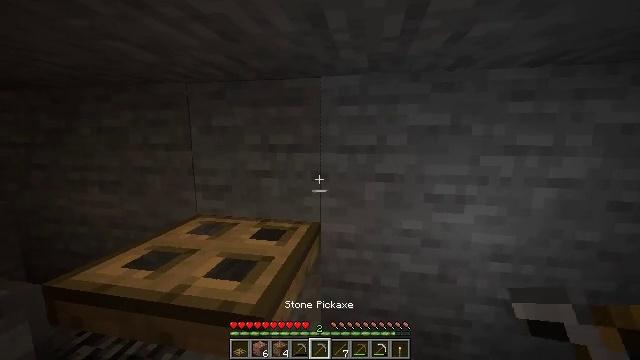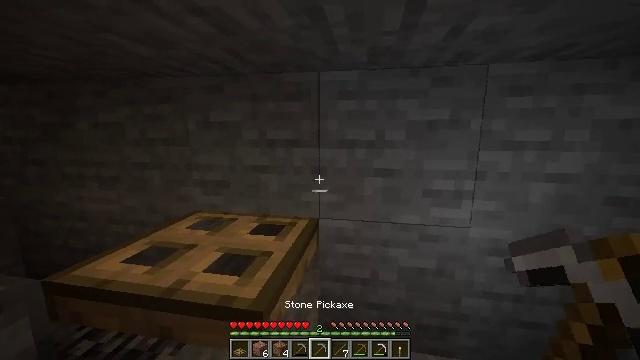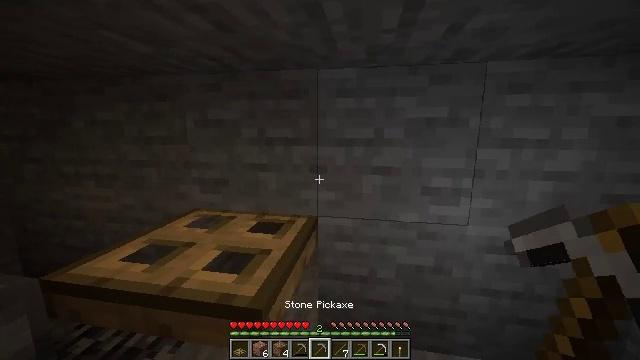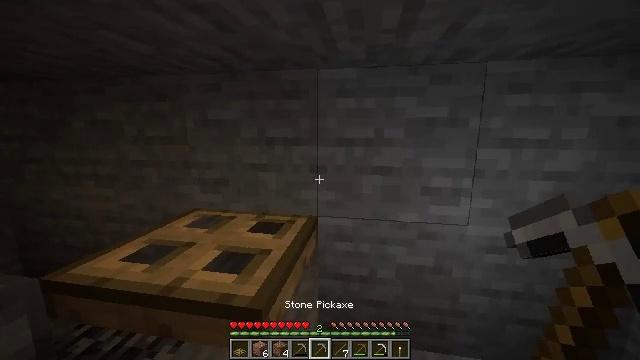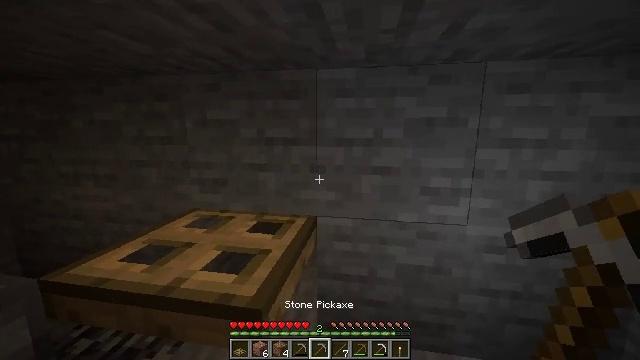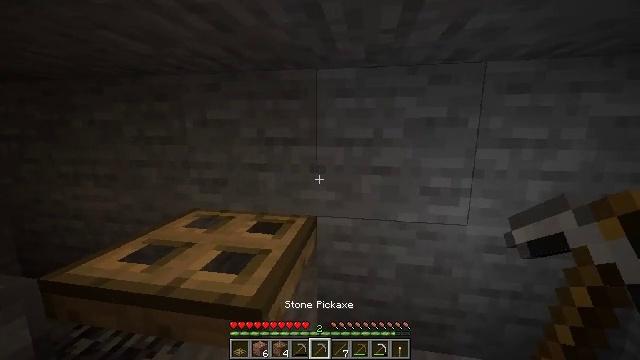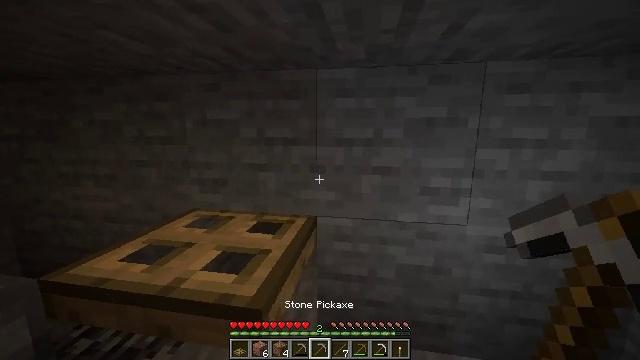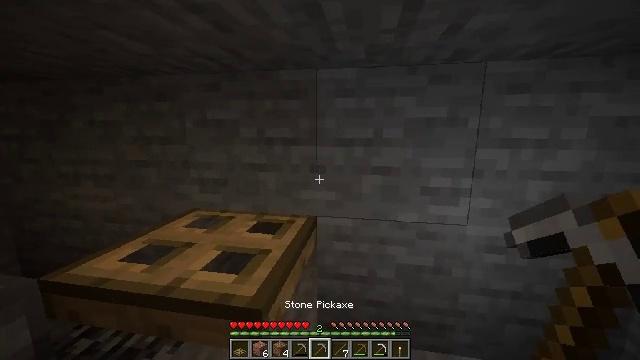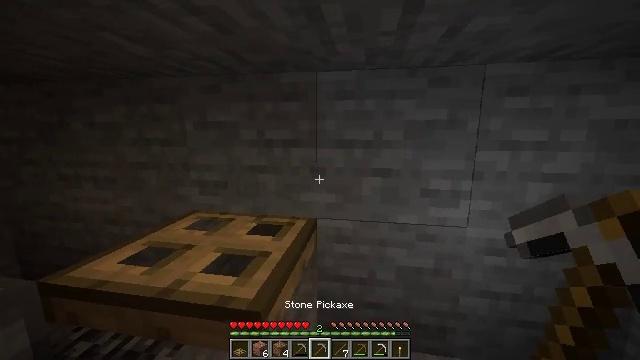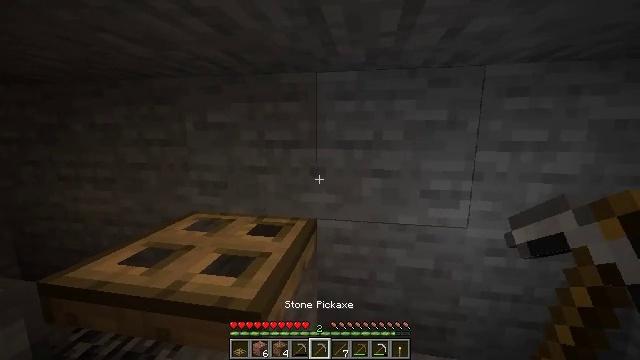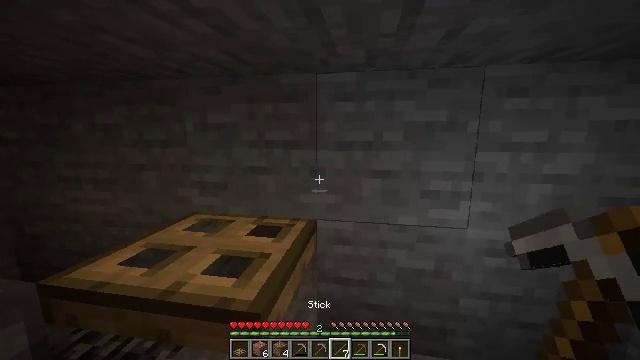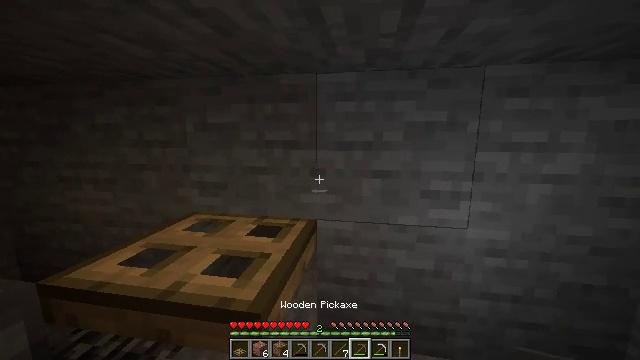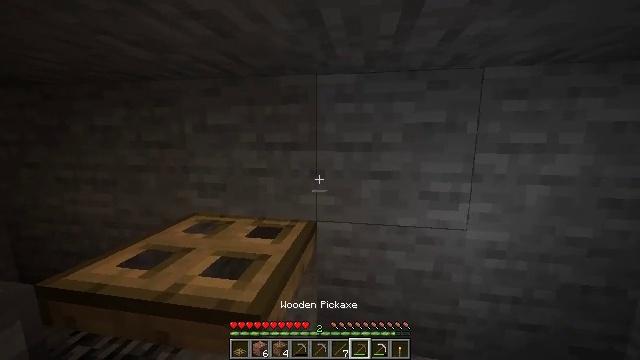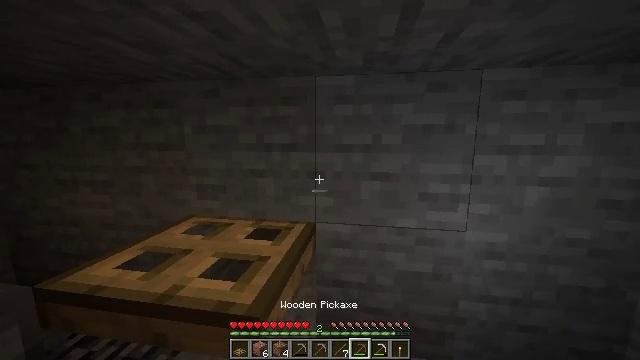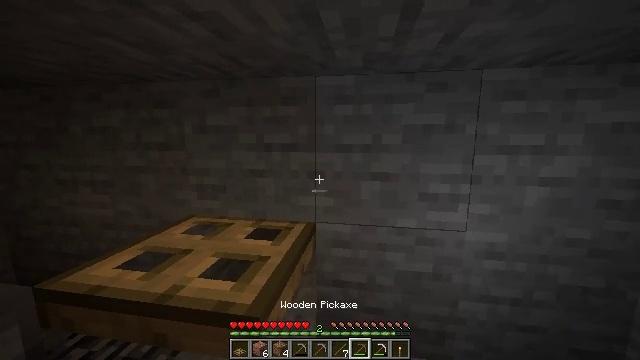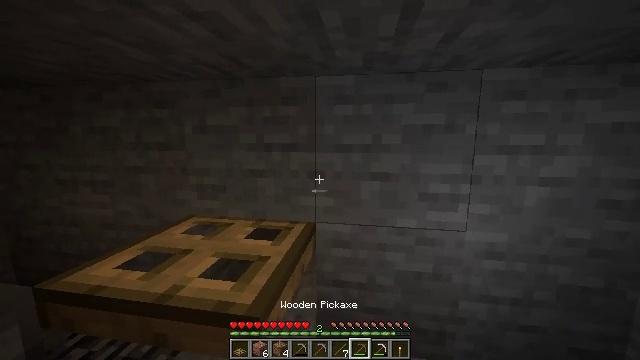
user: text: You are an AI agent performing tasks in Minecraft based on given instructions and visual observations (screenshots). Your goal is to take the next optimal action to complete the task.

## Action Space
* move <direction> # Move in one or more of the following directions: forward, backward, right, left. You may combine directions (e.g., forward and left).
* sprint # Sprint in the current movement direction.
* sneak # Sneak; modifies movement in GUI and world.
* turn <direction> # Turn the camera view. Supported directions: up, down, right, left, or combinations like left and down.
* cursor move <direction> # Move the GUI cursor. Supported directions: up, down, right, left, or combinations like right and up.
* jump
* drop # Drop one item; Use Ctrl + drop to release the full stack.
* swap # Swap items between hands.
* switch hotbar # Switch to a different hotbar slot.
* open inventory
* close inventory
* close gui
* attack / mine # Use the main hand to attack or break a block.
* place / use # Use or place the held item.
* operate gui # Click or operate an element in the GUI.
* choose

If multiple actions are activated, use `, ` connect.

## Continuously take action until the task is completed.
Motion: motion action
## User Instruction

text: Collect the oak trapdoor for re-use.
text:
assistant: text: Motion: turn down
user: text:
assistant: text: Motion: no_op
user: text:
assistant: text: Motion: no_op
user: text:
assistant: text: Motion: no_op
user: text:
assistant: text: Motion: no_op
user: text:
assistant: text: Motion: no_op
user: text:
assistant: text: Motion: no_op
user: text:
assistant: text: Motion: no_op
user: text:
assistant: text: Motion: no_op
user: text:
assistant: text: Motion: no_op
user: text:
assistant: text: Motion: no_op
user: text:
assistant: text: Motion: no_op
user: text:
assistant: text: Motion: no_op
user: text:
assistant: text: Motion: no_op
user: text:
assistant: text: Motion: no_op
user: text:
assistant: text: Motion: no_op
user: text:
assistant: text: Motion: no_op
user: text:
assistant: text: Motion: no_op
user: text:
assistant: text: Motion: no_op
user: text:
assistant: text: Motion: no_op
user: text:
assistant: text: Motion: no_op
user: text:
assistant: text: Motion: no_op
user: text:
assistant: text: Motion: no_op
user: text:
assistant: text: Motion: no_op
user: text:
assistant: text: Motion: no_op
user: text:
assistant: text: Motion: no_op
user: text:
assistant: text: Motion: turn left
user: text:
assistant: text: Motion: turn left and down
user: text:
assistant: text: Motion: turn left and down
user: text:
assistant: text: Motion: turn left and down